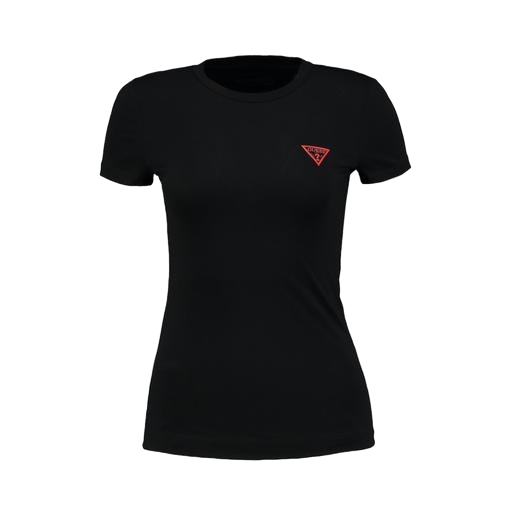
black fitted t shirt, black slim t shirt, slim fitted black t-shirt, white background